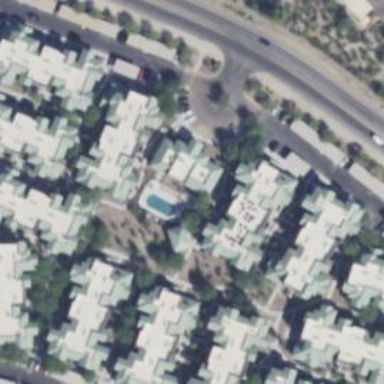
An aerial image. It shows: Residential area with apartments.